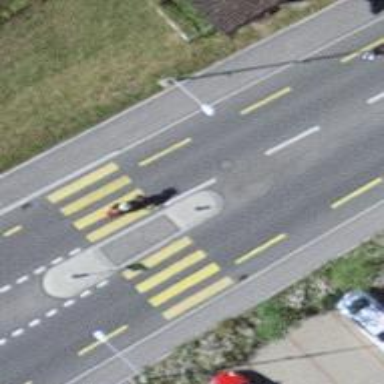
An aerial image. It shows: Uncontrolled zebra crossing with central island. The crossing is marked with zebra stripes.